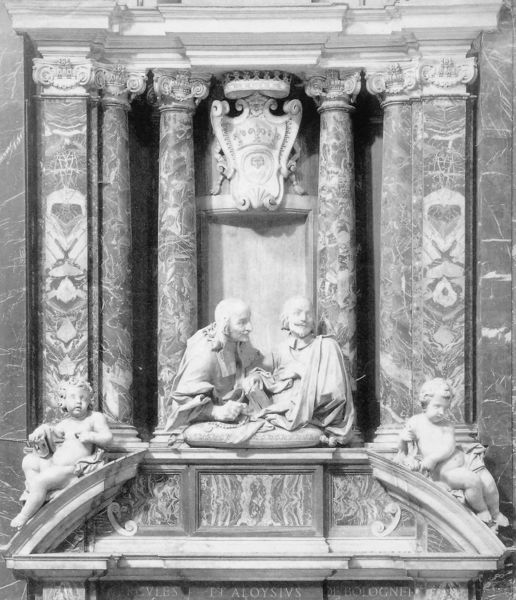
Titel: Denkmal für Ercole e Luigi Bolognetti
Künstler: Lorenzo Ottoni
Standort: Rom, SS. Nomi di Gesù e Maria (EU - I - Latium)
Schlagwörter: mann, schatten, weiß, menschen, fenster, grau, licht, marmor, männer, schwarz, säule, säulen, bart, wand, stein, kirche, figur, haare, mantel, sitzend, locken, engel, putto, balkon, relief, figuren, kissen, kartusche, dekor, foto, gemustert, nische, schild, buch, porträts, kapitelle, kapitell, photo, portal, wappen, gesims, volute, heilige, büsten, perücken, putten, putti, grabmal, mamor, epitaph, geand, aloysius, neilige, aloysivs